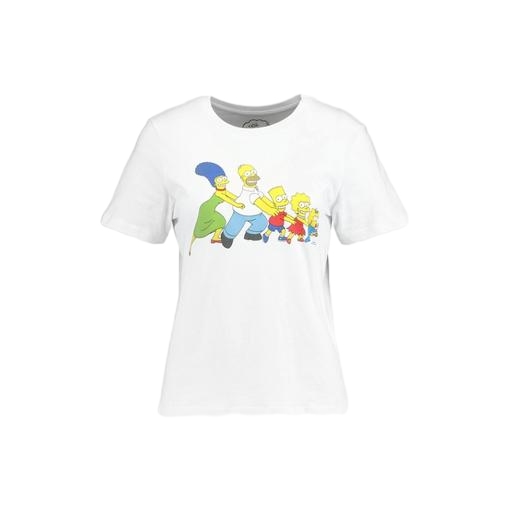
white cartoon print t-shirt, mid t-shirt, less simpsons, white background